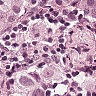
Metastatic tissue present: yes